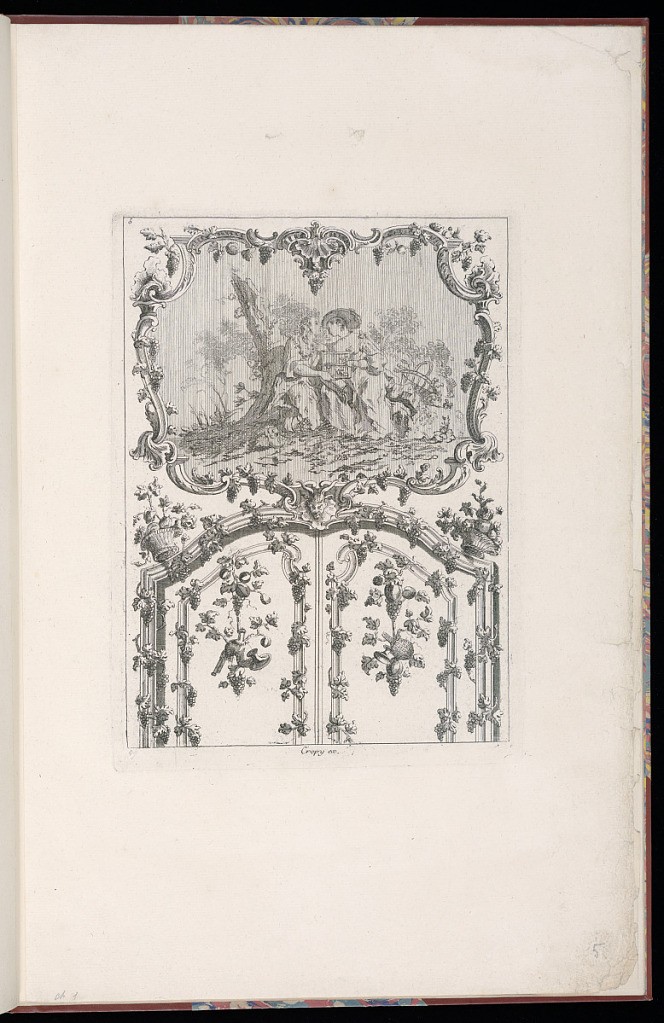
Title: Overdoor Painting and Paneling (Boiseries) Design
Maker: Jean Mondon, French, fl. 1736 – 1745
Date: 1749
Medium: Etching and engraving on laid paper
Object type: Print
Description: Design for a set of interior double doors (with only the top section visible) and an overdoor painting decorated with highly sculpted rococo paneling (boiseries), featuring bunches of grapes, vine leaves, baskets of fruit and flowers, hanging trophies, shells, scrolling leaves (rinceaux), c-scrolls, fluting and a cartouche. The overdoor painting depicts a pastoral scene with a couple sitting in a landscape next to a tree trunk, with a basket next to them, and a bird cage in their laps. The plate is numbered and signed.